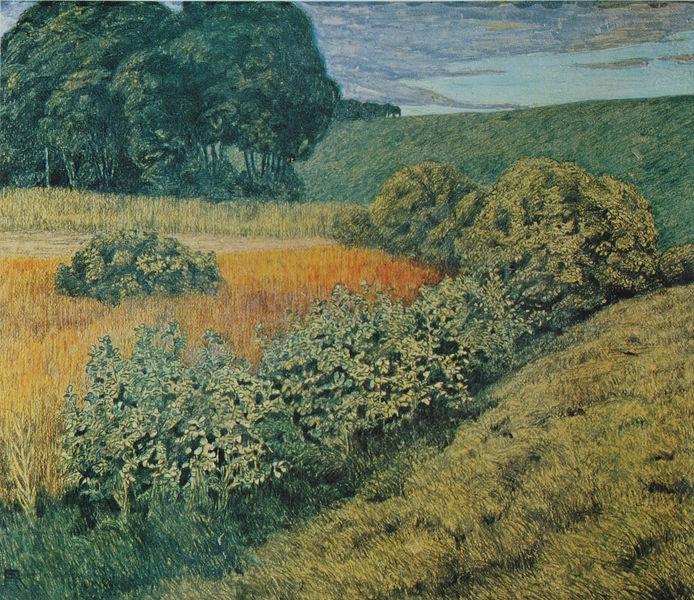
Titel: Landschaft
Künstler: Richard Riemerschmid
Standort: München
Institution: Privatbesitz
Schlagwörter: baum, blau, gemälde, himmel, schatten, wasser, wolken, bäume, gelb, grün, landschaft, braun, licht, orange, gras, weg, wiese, wolke, feld, felder, gräser, halme, horizont, hügel, natur, strauch, weide, wind, büsche, sträucher, land, wald, sommer, getreide, herbst, blue, oil, red, green, painting, yellow, grashalme, baumgruppe, wood, clouds, sky, tree, field, hills, landscape, forest, bushes, slope, fields, forrest, slop, slopes